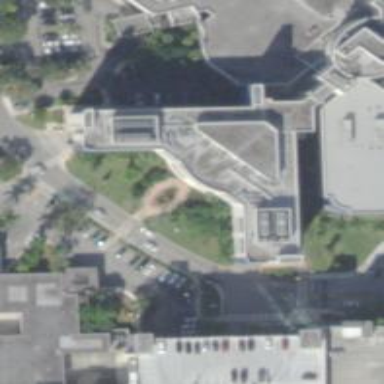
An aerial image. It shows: View of roof of building.